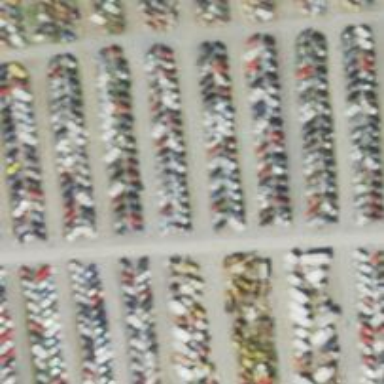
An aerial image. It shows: Industrial area designated as scrap yard.